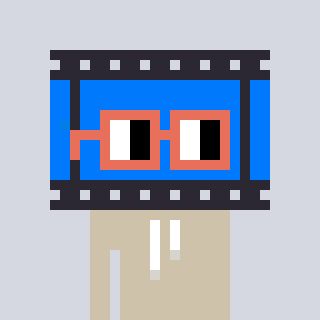
a pixel art character with square orange glasses, a film strip-shaped head and a bege-colored body on a cool background